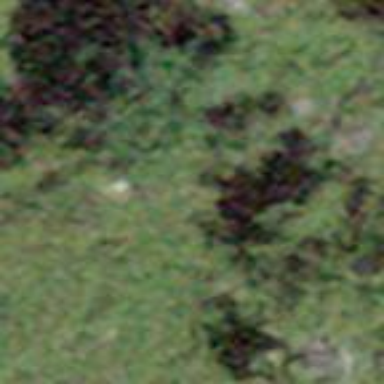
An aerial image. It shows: Forest area.